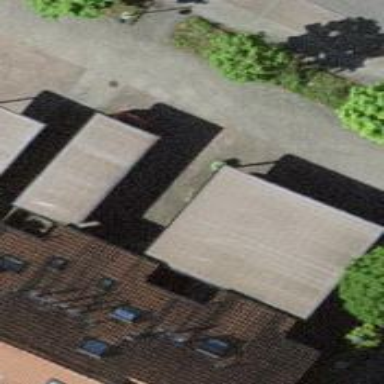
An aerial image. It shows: Garage.